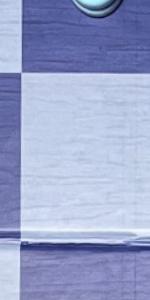
Label: Empty